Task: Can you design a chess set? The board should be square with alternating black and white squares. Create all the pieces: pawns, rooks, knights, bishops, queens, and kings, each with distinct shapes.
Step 1095:
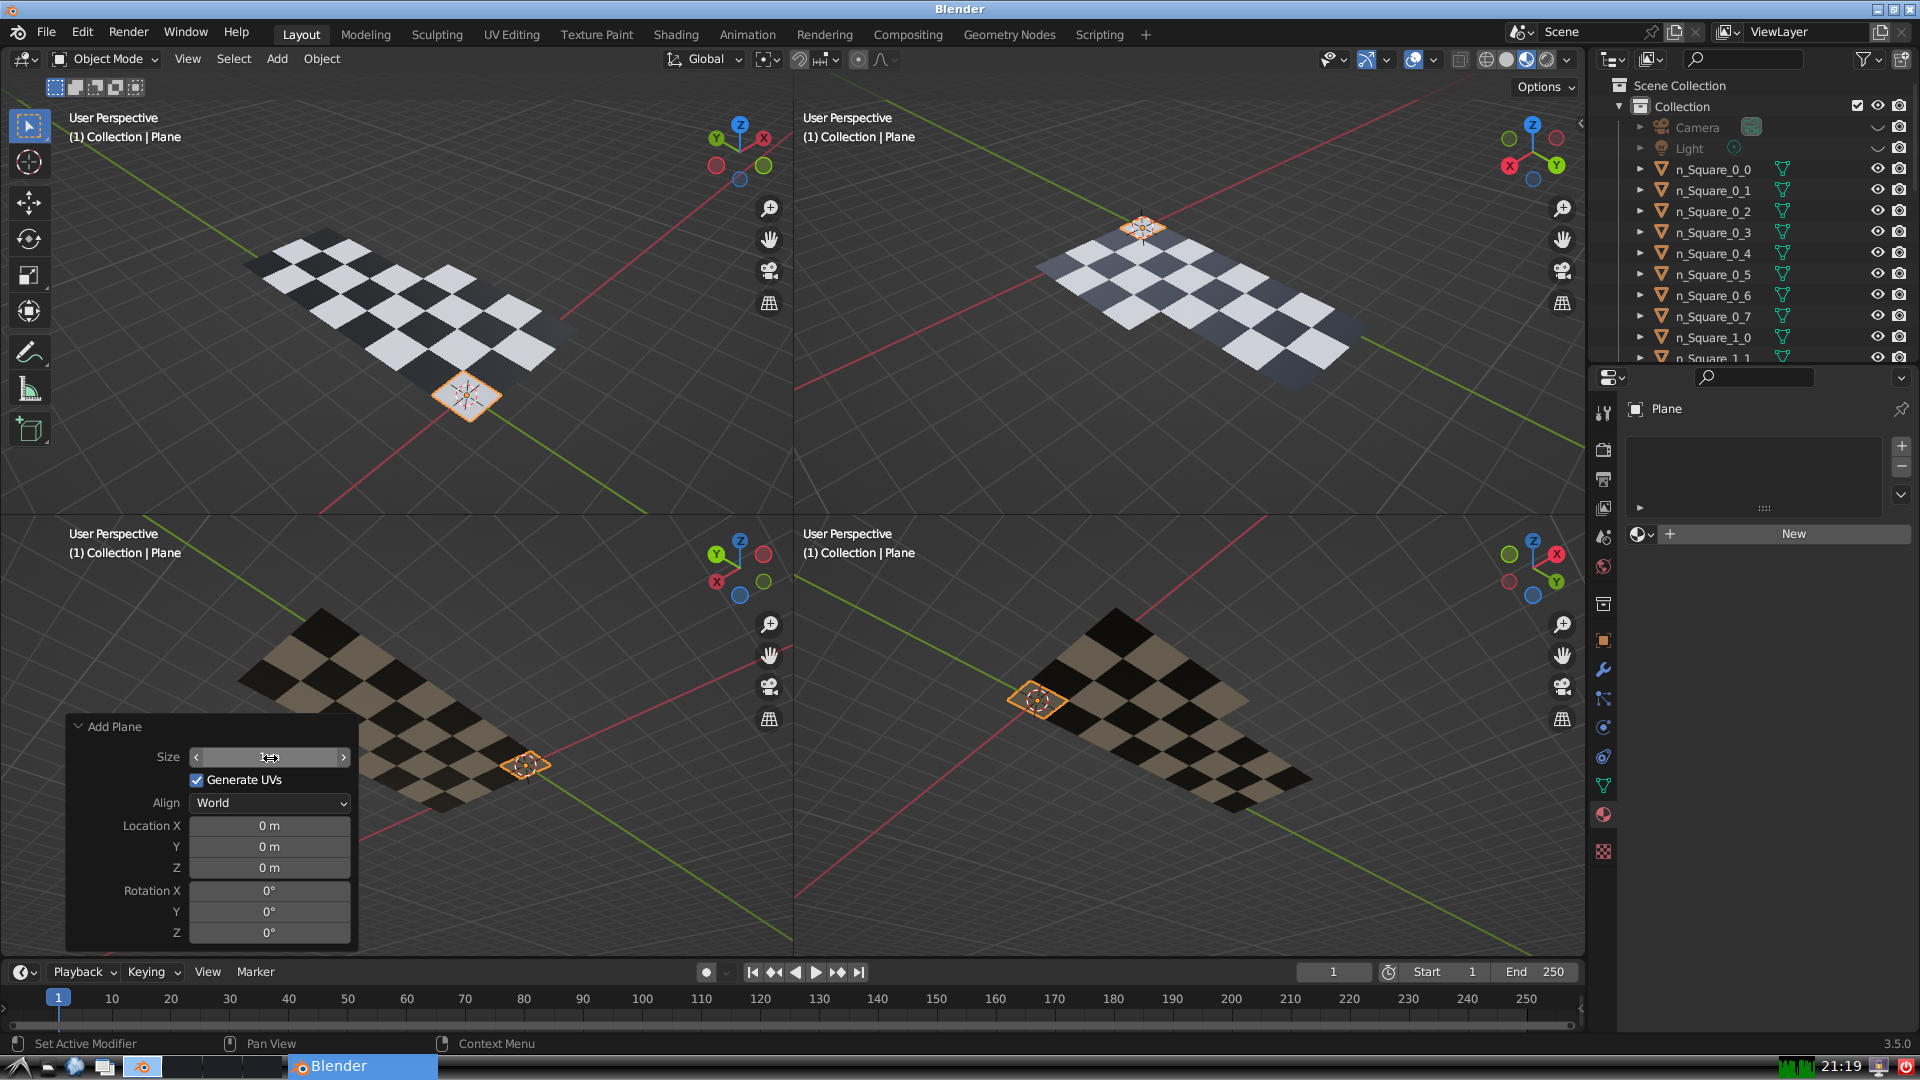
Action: click: no